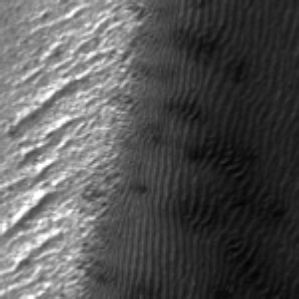
Label: frost